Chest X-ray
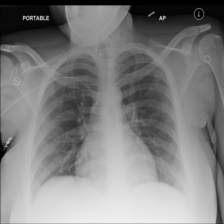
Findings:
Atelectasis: negative
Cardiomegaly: negative
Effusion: negative
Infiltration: negative
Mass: negative
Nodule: negative
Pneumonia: negative
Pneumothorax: negative
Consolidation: negative
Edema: negative
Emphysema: negative
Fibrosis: negative
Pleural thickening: negative
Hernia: negative